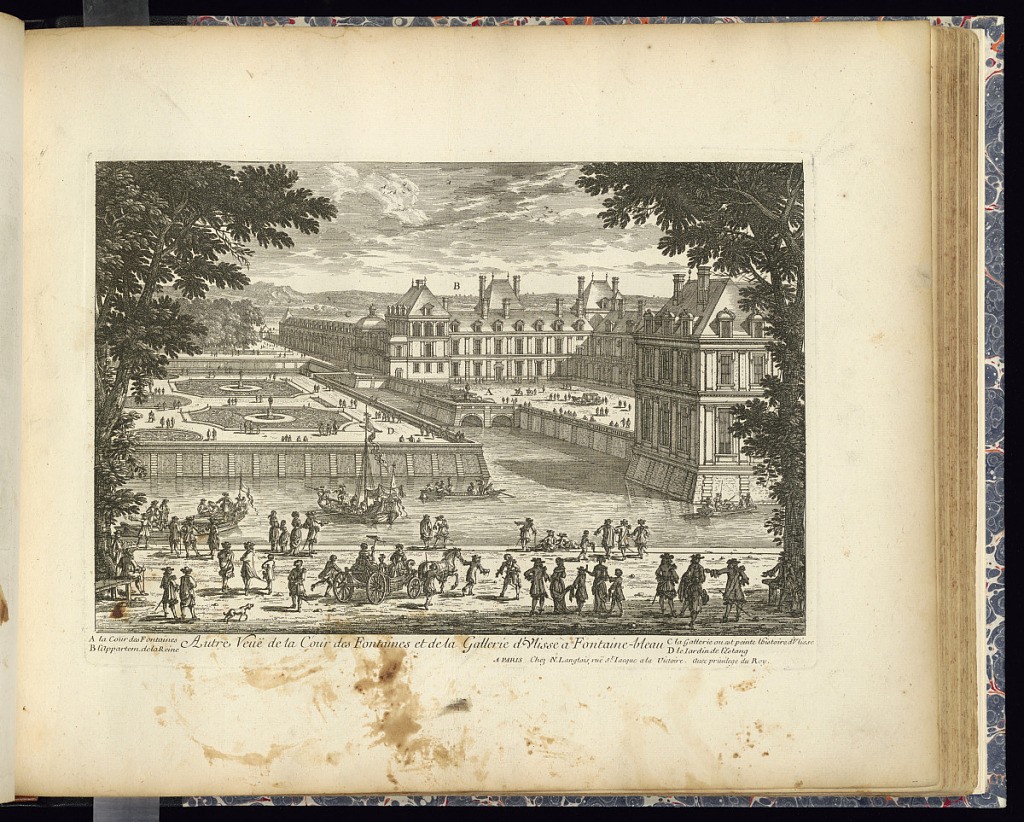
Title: Autre Veuë de la Cour des Fontaines et de la Gallerie d’Ulisse à Fontaine-bleau
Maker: Gabriel Perelle, French, 1604–1677
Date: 1660–1703
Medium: Etching on laid paper
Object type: Print
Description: A view of the palace of Fontainebleau to the right, gardens to the left with formal parterre planting and sculptures on plinths with a pond or canal and boats between the gardens and the palace. In the foreground are figures, and a horse-drawn carriage with trees framing the scene. The plate is titled, and details are lettered with a legend below.